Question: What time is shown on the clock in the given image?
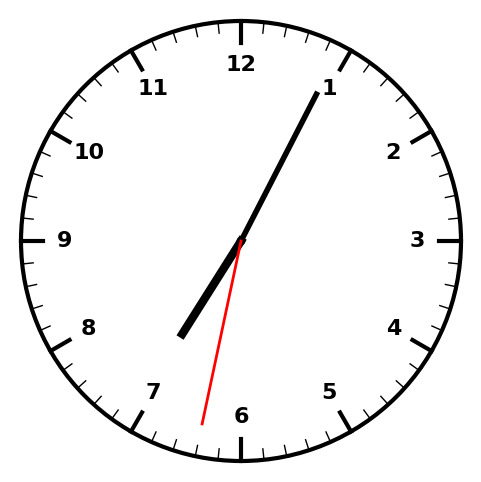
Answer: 07:04:32